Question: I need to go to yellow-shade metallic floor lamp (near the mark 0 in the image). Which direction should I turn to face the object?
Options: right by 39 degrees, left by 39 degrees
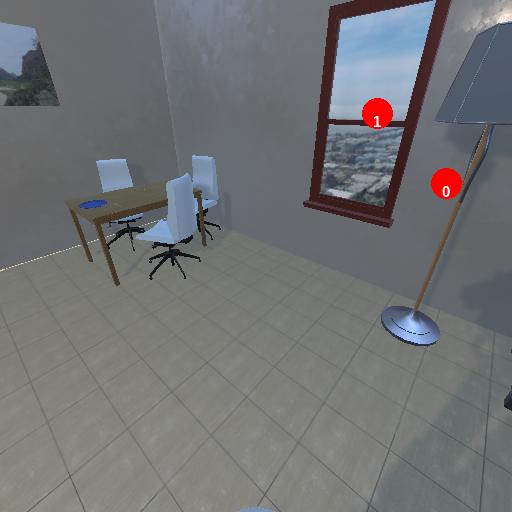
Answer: right by 39 degrees